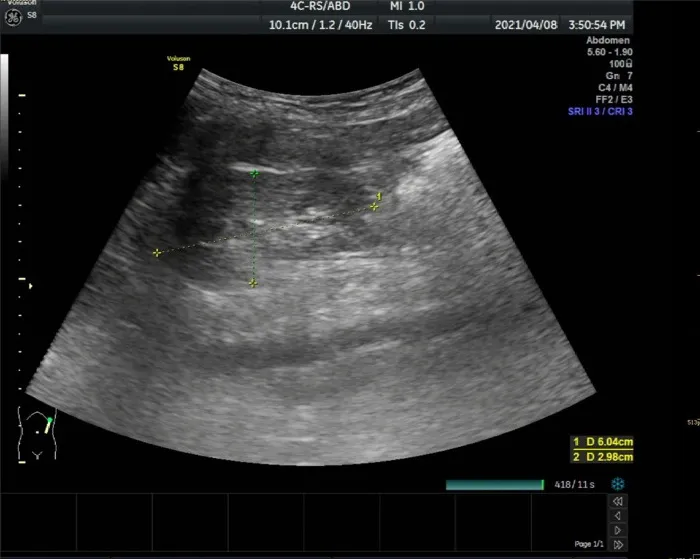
Renal ultrasound image.
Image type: radiology (ultrasound)